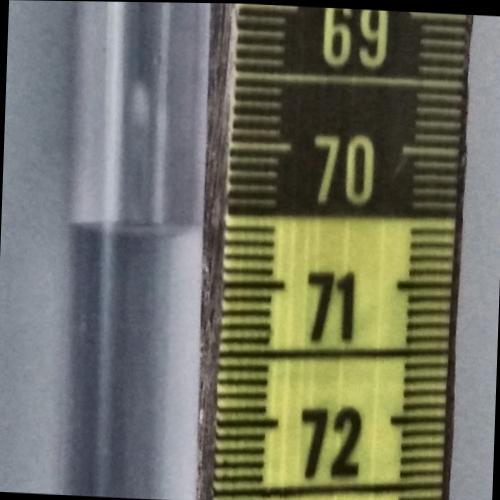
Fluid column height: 70.6 cm